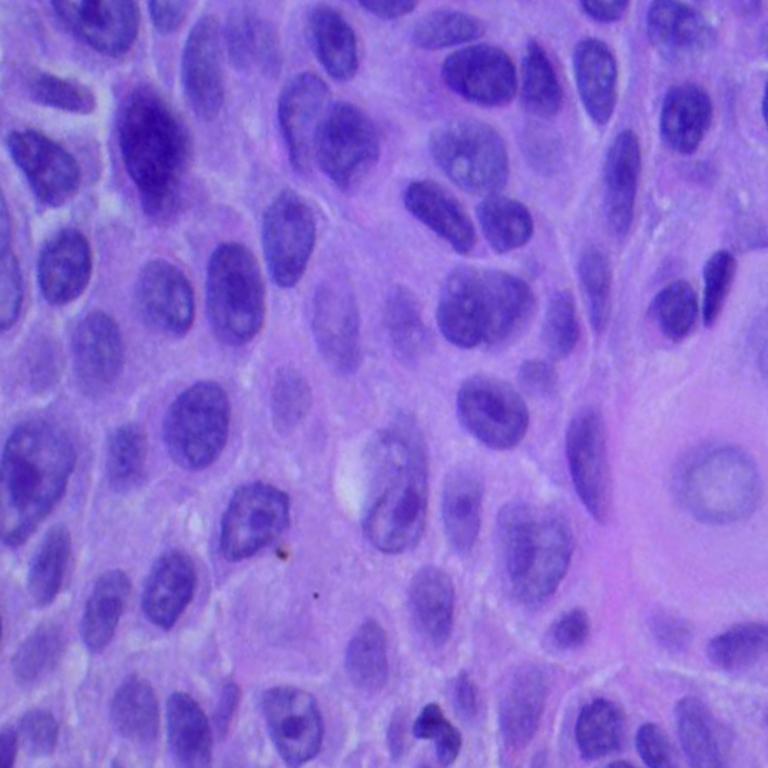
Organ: lung
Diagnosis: squamous carcinomas